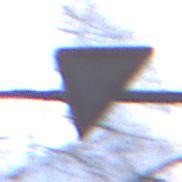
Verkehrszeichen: VorfahrtGewaehren
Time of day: MorningAfternoon
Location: Outdoor (Nature)
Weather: PartlyCloudy
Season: NotSpecified
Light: Natural